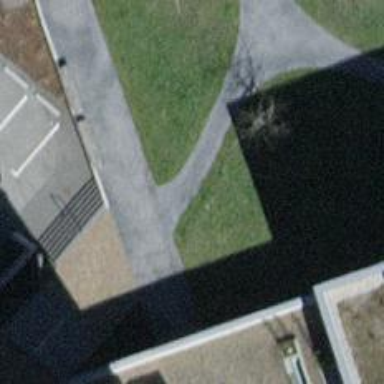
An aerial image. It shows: Footway with surface of fine gravel.